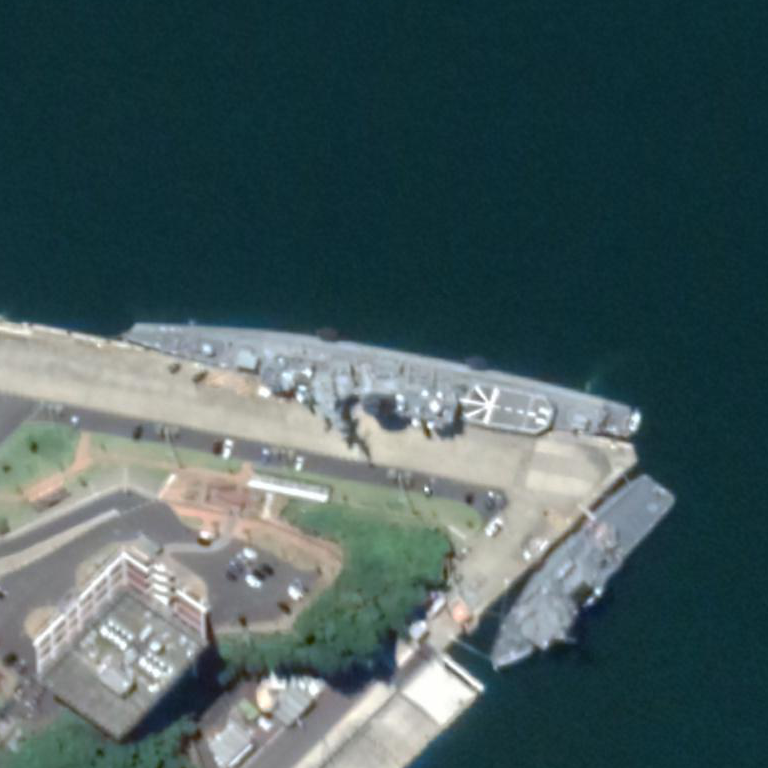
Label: cruiser